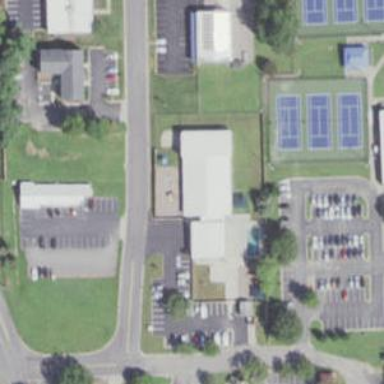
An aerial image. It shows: Kindergarten.